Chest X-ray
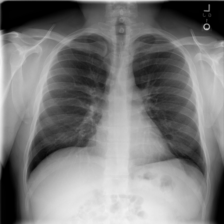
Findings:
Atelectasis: negative
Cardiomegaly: negative
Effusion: negative
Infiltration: negative
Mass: negative
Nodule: negative
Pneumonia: negative
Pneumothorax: negative
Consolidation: negative
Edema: negative
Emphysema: negative
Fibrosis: negative
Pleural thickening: negative
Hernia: negative